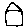
Label: house